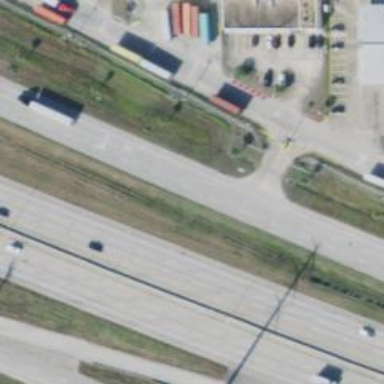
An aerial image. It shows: Secondary road with frontage road alongside.